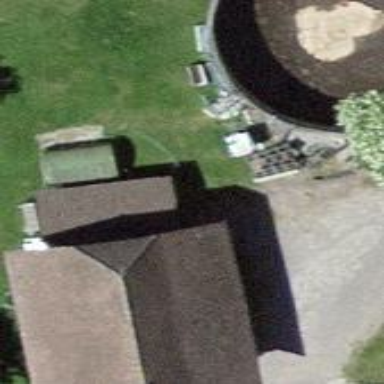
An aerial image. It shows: Barn.